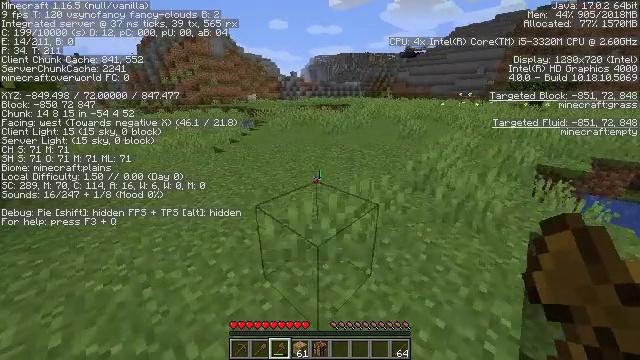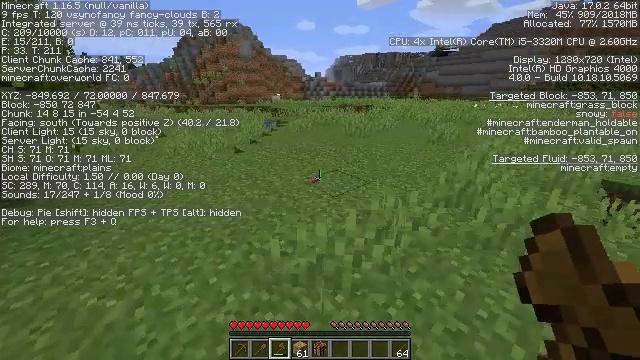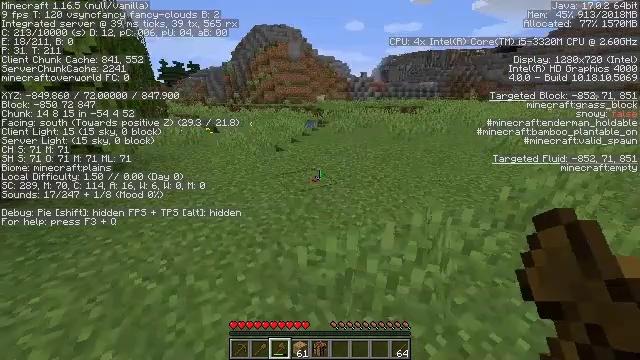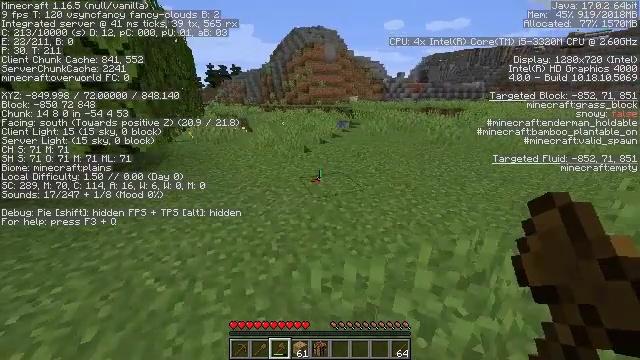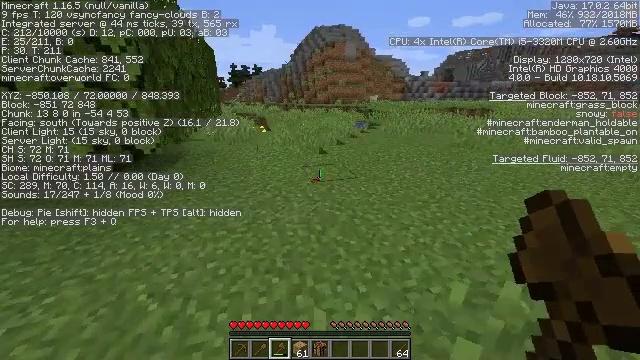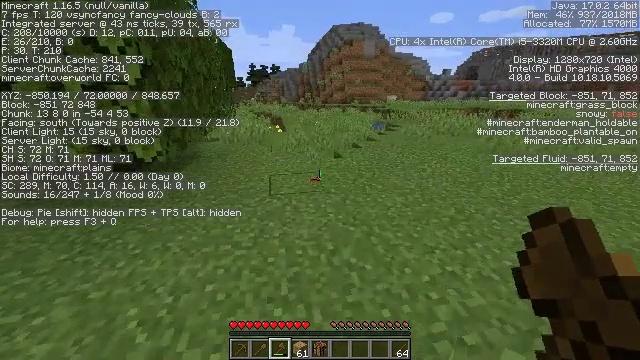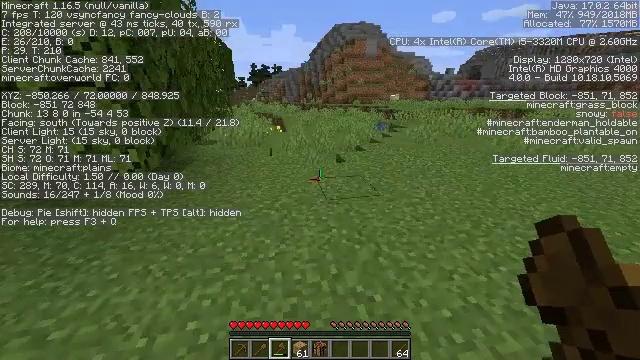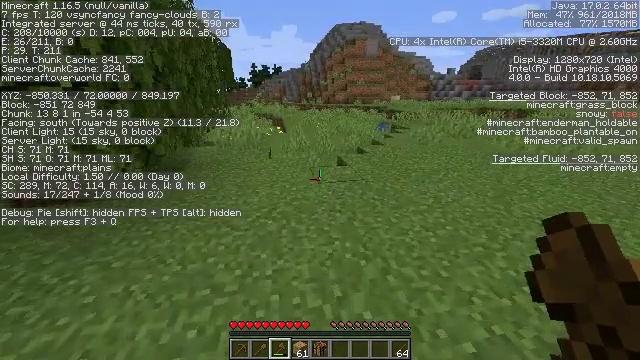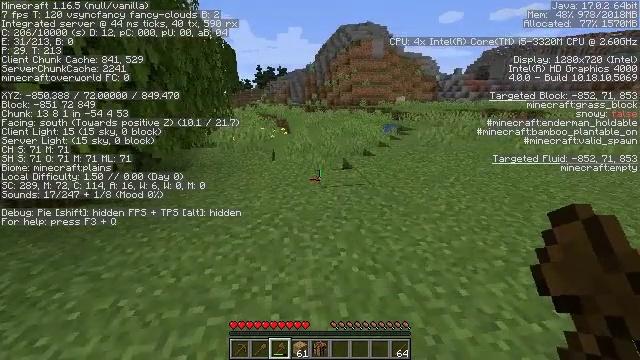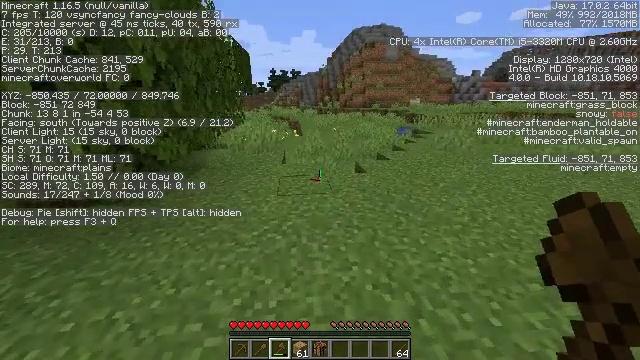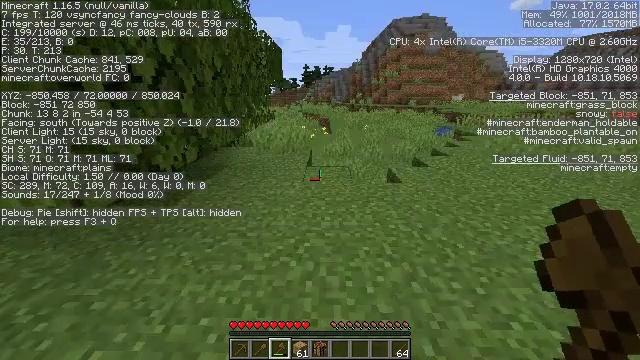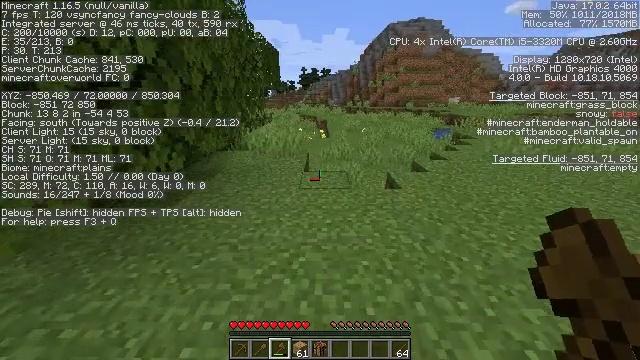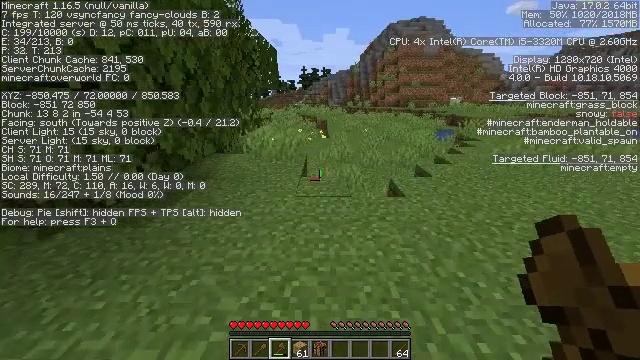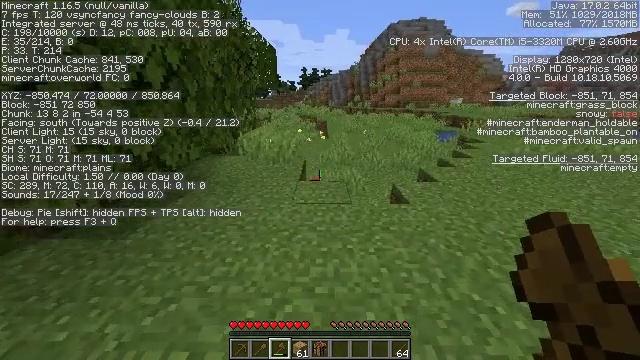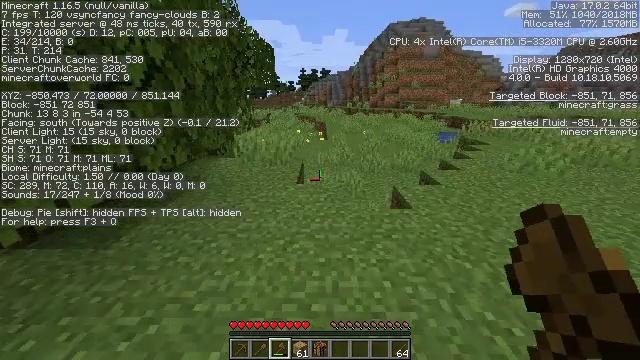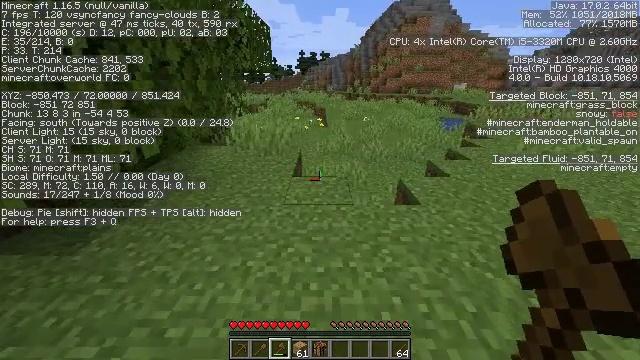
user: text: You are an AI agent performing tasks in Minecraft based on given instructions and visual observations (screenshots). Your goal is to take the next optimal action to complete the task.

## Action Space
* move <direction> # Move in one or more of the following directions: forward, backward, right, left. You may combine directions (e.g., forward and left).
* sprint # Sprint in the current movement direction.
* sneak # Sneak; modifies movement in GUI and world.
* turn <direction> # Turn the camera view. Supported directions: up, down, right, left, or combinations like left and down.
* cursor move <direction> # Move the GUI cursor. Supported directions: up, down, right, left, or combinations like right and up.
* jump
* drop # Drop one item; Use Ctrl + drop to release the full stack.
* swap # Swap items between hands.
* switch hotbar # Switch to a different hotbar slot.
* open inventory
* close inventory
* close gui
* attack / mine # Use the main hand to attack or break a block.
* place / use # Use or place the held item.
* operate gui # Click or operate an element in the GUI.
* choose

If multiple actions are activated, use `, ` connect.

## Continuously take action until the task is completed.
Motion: motion action
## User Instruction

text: Mine grass block from the ground.
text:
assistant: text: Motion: move forward, turn left
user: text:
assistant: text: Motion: move forward, turn left
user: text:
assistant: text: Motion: move forward, turn left
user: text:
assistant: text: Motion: move forward, turn left
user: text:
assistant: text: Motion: move forward, turn left
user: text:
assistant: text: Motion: move forward
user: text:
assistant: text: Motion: move forward
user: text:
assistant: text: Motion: move forward, turn left
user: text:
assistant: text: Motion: move forward, turn left
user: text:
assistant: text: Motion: move forward, turn left
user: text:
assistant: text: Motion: move forward
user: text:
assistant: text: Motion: move forward
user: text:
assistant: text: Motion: move forward
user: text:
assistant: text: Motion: move forward
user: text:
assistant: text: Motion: move forward, turn down
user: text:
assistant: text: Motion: move forward
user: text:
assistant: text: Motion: move forward
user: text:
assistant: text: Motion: move forward
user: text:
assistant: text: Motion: move forward
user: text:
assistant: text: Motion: move forward
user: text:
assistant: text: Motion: move forward, turn left
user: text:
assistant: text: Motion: move forward, turn left
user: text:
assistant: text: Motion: move forward, turn left
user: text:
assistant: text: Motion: move forward, turn left
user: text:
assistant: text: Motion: move forward, turn left
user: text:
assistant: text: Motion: move forward
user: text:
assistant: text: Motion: move forward
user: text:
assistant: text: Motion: move forward
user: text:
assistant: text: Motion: move forward
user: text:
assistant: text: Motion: move forward